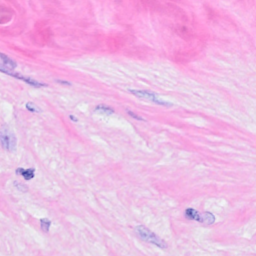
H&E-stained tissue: Breast